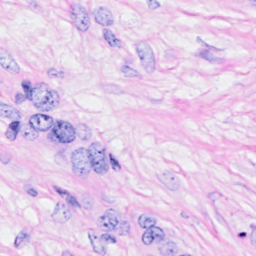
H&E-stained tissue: Breast